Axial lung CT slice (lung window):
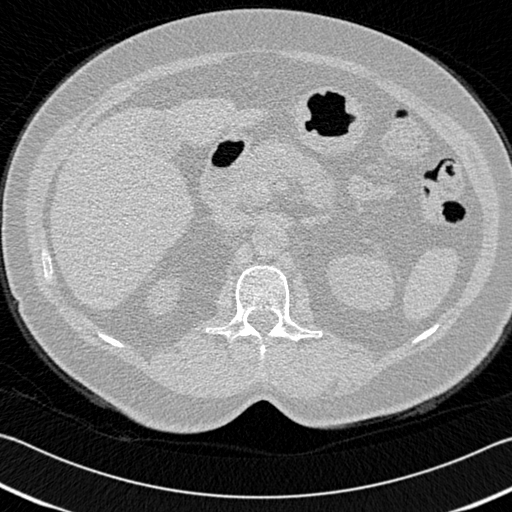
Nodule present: no